Question: So I'm creating a simple game (in this case it's a asteroid clone game) and while i press "Start Game" in my Menu section I get to this window:

Now I want to put my nick in that frame but I have no clue how to do it since std::cin doesnt work... I also heard that there is no user input handling in OpenGL... so in such case how to deal with it? So basicaly I want a blinking bar on the left of that frame which indicates where the writting begins (like in MS Word for example) and a user input handling like cin in console application (the blinking bar is not THAT important :P ). Is there a simple way to do it? For the "please enter your nick" I have used glutBitmapCharacter.
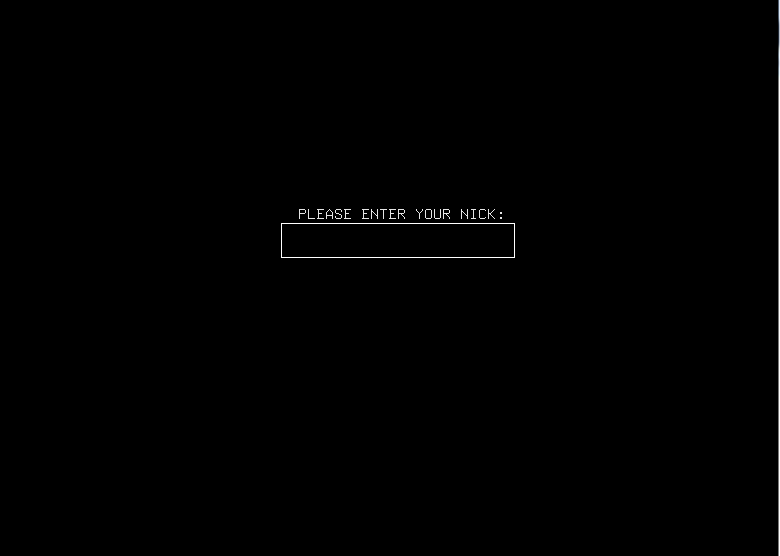
Answer: If you are using GLUT, you can create <URL> to handle device/user input.
For this, I would suggest glutKeyboardFunc, glutKeyboardUpFunc, glutSpecialFunc, and glutSpecialUpFunc. The two keyboard functions handle anything that can be represented by an <URL> helpful.
Happy Coding!